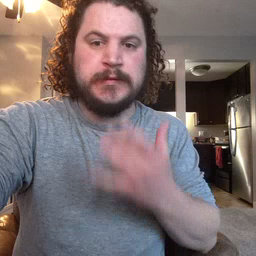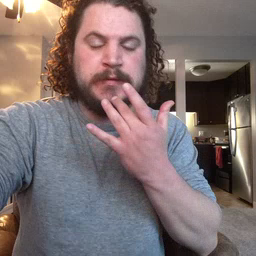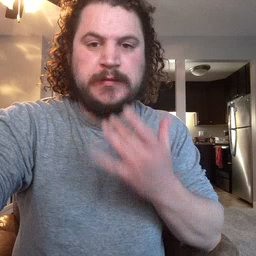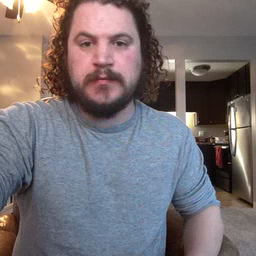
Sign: taste